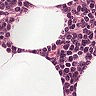
Metastatic tissue present: no